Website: macys
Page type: payment
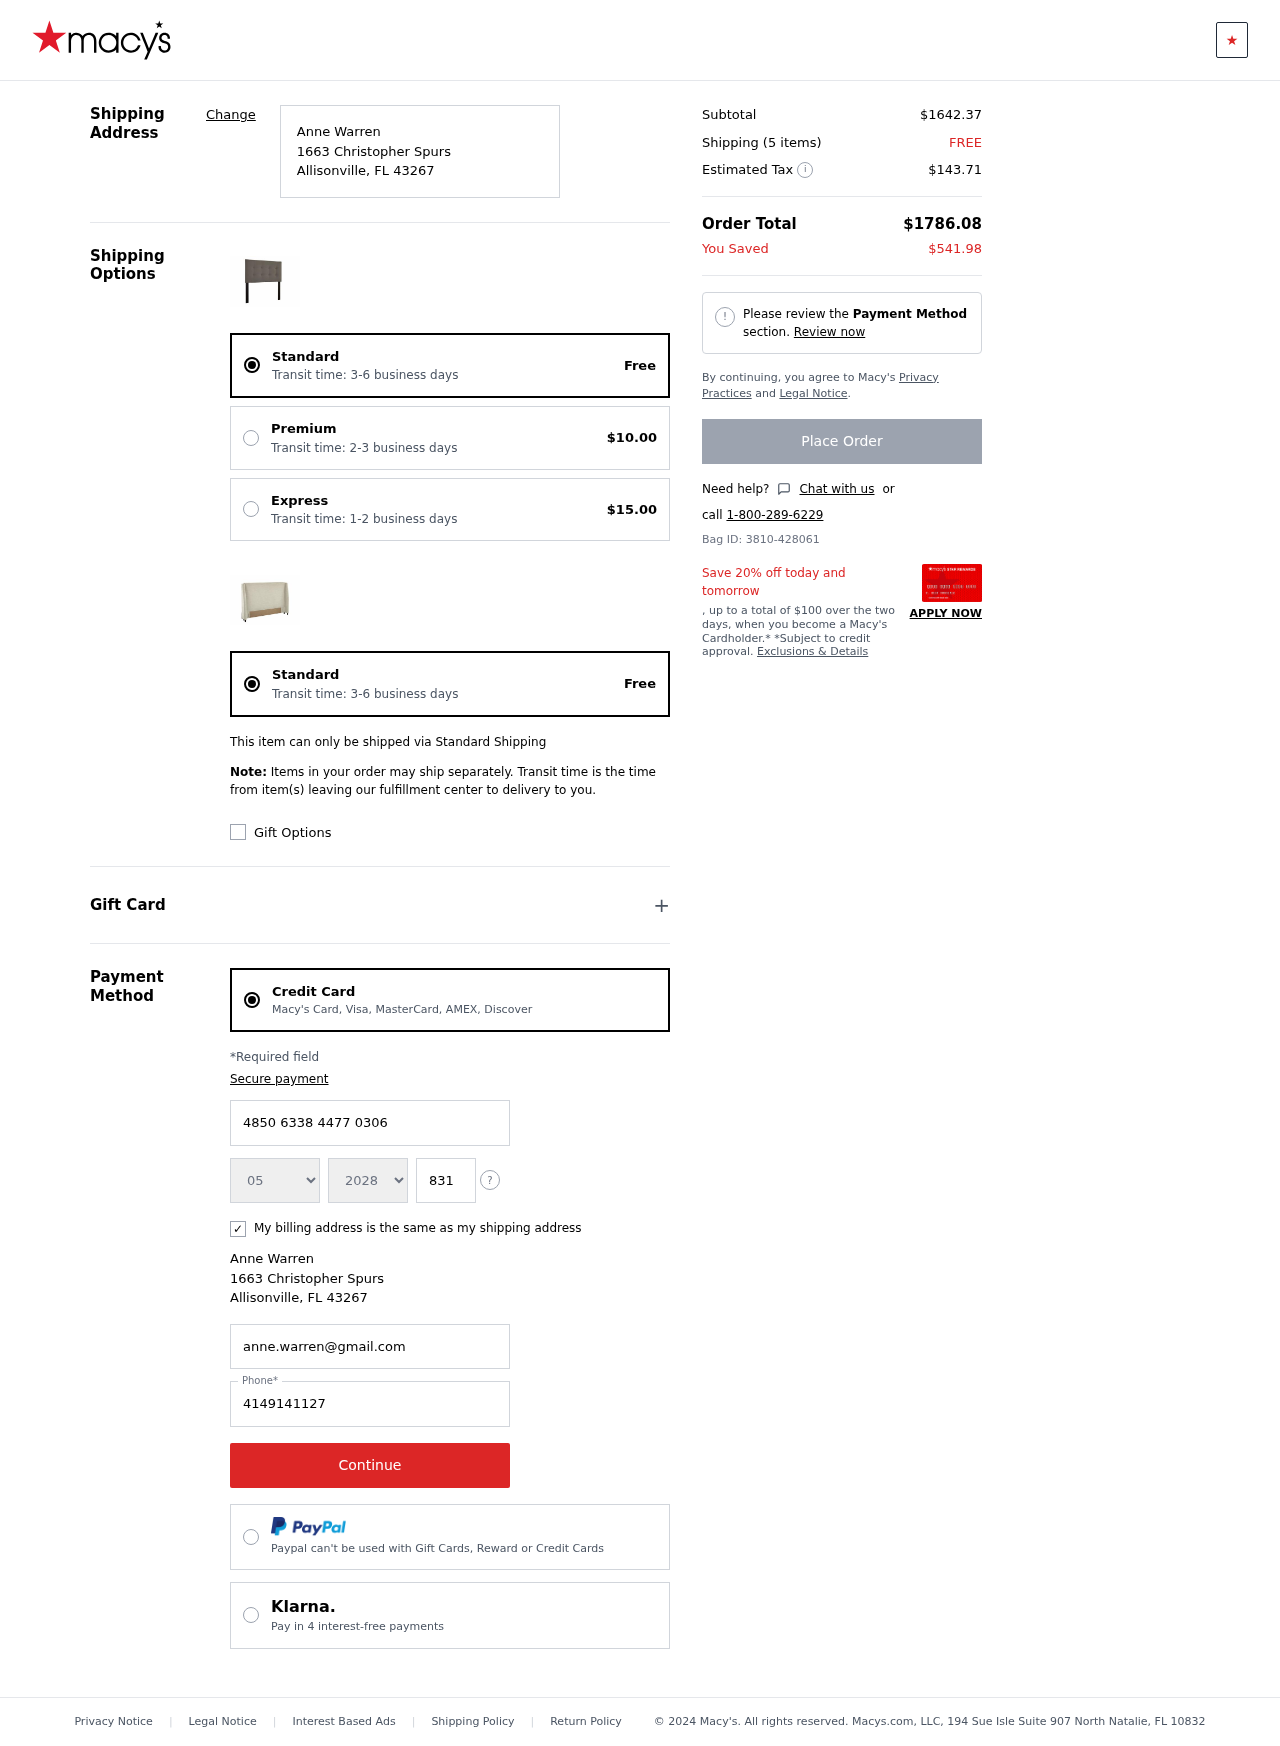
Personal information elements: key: PII_CARD_CVV
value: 831
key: PII_CARD_EXPIRY_MONTH
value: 05
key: PII_CARD_EXPIRY_YEAR
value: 28
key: PII_CARD_NUMBER
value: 4850 6338 4477 0306
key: PII_CITY
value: Allisonville
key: PII_EMAIL
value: anne.warren@gmail.com
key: PII_FULLNAME
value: Anne Warren
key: PII_PHONE
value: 4149141127
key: PII_POSTCODE
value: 43267
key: PII_STATE_ABBR
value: FL
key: PII_STREET
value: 1663 Christopher Spurs
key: PII_FULLNAME2
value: Anne Warren
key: PII_STREET2
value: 1663 Christopher Spurs
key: PII_CITY2
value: Allisonville
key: PII_STATE_ABBR2
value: FL
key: PII_POSTCODE2
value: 43267
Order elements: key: ORDER_DELIVERY_DATE
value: Transit time: 3-6 business days
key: ORDER_SHIPPING_STANDARD
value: Free
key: ORDER_SHIPPING_PREMIUM
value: $10.00
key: ORDER_SHIPPING_EXPRESS
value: $15.00
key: ORDER_DELIVERY_DATE2
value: Transit time: 3-6 business days
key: ORDER_SHIPPING_STANDARD2
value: Free
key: ORDER_SUBTOTAL
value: $1642.37
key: ORDER_NUM_ITEMS
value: Shipping (5 items)
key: ORDER_SHIPPING_COST
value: FREE
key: ORDER_TAX
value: $143.71
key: ORDER_TOTAL
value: $1786.08
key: ORDER_SAVINGS
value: $541.98
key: ORDER_ID
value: Bag ID: 3810-428061